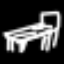
Label: bed